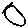
Label: circle